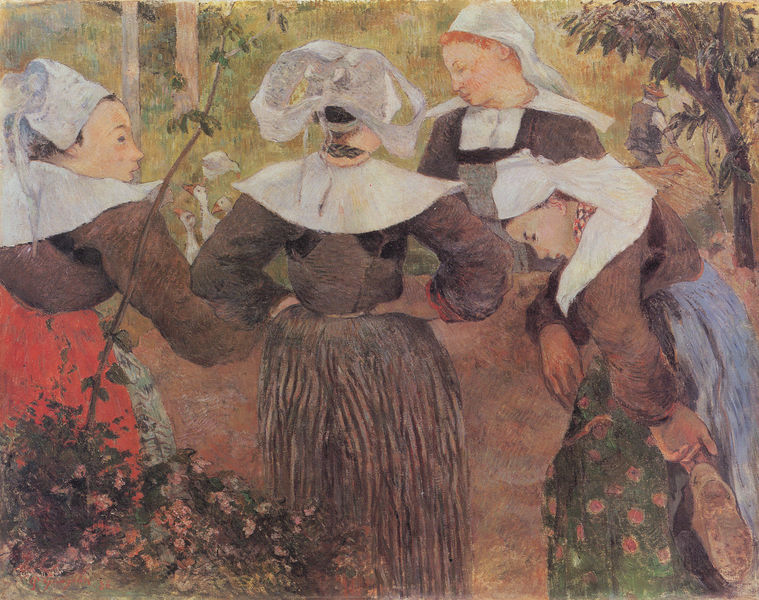
Titel: La danse des quatre Bretonnes
Künstler: Paul Gauguin
Standort: München
Institution: Neue Pinakothek
Schlagwörter: baum, blau, blätter, dunkel, gemälde, gruppe, hand, mann, schatten, schlaf, weiß, bäume, cezanne, frauen, grün, landschaft, ocker, äste, bewegung, blumen, braun, damen, frau, geste, grau, hell, hüte, kleid, kleider, licht, nase, profil, reden, rücken, schmuck, schwarz, blick, blüte, blüten, gras, rosen, rot, schleier, tiere, wiese, fest, gespräch, haube, muster, rock, tanz, alt, mütze, arme, augen, falten, gesicht, kragen, spitze, stehen, holland, hände, öl, erde, feld, natur, stamm, strauch, vögel, busch, büsche, sträucher, boden, land, blatt, pflanze, pflanzen, tanzen, wald, bauern, kreis, garten, kopfbedeckung, schürze, taille, magd, sommer, gans, unterhaltung, haltung, röcke, schuhe, bäuerinnen, feldarbeit, schürzen, kette, primitivismus, pause, bretagne, draussen, kopftuch, realistisch, gestreift, streifen, lciht, fein, bauer, gauguin, hüften, vier, zigeuner, gestützt, münchen, zweig, paul, hinten, traum, schweden, volk, gänse, hauben, schuh, tracht, von hinten, rückansicht, pantoffel, hüfte, kopftücher, landwirtschaft, freien, reigen, erschöpft, gün, tradition, neue pinakothek, mägde, folklore, volkstanz, geschwätz, tanzend, vier frauen, traditionell, bann, bretonisch, bretonische tänzerinnen, gaugin, gauhuin, geshcmeide, gänze, schürzene, trdition, zirkle, feldarbein, gäsnemagd, gänsemägde, farbenfroh, vier damen, trachten, strauch#, ganss